Question: I have an app that switches views with 'ng-switch', while switching views my tagging input specifically loses its value and falls into its object string, none of my other inputs suffer this issue:

'''
<input ui-select2="version2"
id="keywordsGlobal"
name="keywordsGlobal"
class="region-keywords input-xlarge"
data-ng-model="data.keywordsGlobal"
required-multiple />
'''
'''
[
{
"id":"[object Object]",
"text":"[object Object]"
}
]
'''
Is there any way to prevent this specifically?
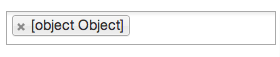
Answer: The data didn't appear to be loaded correctly on subsequent loading of the select. Using 'initSelect()' and manually re-assigning the data to the select appears to fix the issue.
Take a look at <URL>
'''
$scope.version2 = {
tags : null,
initSelection: function(elem, callback) {
console.log(elem);
var data = $scope.data.keywordsGlobal;
callback(data);
},
createSearchChoice : function(term, data) {
if ($(data).filter(function() {
return this.text.localeCompare(term) === 0;
}).length === 0) {
return {
id : term,
text : term
};
}
}
}
'''